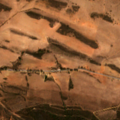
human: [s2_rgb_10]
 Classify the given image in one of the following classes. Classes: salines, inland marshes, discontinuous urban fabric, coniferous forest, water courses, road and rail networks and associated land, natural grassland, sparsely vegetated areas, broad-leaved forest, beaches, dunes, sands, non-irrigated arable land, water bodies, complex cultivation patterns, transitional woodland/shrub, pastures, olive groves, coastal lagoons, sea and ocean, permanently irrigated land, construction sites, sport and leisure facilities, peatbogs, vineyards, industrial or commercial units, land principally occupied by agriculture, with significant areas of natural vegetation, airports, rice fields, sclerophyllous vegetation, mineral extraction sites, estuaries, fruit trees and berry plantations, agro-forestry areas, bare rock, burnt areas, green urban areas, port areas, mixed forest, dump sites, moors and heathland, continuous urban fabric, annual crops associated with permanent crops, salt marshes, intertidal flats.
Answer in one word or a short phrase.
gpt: non-irrigated arable land, land principally occupied by agriculture, with significant areas of natural vegetation, broad-leaved forest, sclerophyllous vegetation